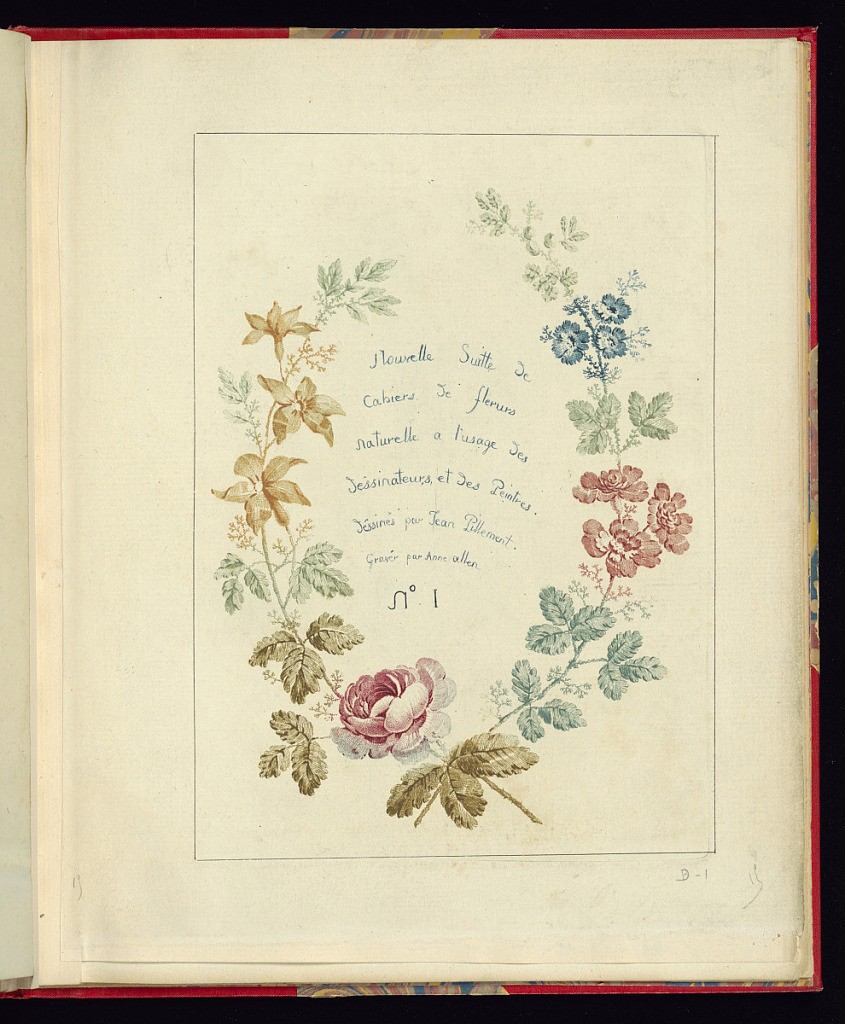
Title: Title page, plate 1, in Nouvelle suite de cahiers de flerurs naturelle a l'usage des dessinateurs et des peintres, No.1
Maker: Jean-Baptiste Pillement, French, 1728–1808
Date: after 1775
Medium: Etching with colored inks à la poupé on cream laid paper tipped in cream paper
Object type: Print
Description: Title page with title surrounded by multi-colored flowers.